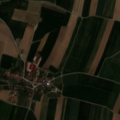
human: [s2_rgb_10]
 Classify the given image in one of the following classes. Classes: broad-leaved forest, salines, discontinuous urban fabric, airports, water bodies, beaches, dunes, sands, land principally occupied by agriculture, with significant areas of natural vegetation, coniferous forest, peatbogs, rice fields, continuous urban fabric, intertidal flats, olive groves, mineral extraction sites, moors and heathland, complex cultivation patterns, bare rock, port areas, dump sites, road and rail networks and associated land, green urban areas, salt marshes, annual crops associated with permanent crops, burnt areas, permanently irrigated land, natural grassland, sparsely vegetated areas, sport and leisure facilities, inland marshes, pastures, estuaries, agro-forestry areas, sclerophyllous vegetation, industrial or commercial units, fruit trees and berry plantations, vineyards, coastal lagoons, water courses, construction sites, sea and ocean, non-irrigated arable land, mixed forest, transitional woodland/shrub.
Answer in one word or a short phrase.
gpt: discontinuous urban fabric, non-irrigated arable land